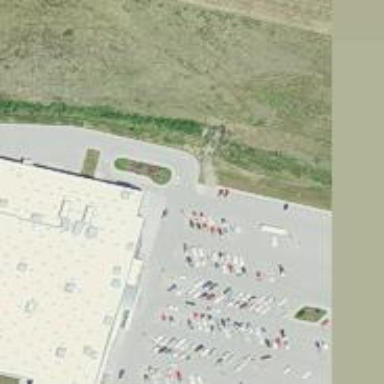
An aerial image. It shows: Retail building housing supermarket.